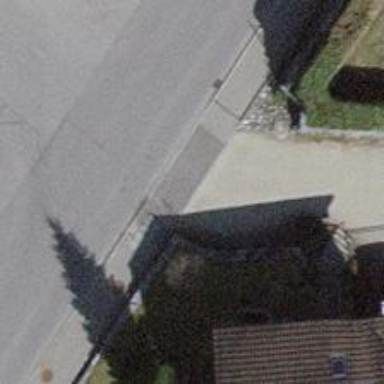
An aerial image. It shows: Driveway made of paving stones.